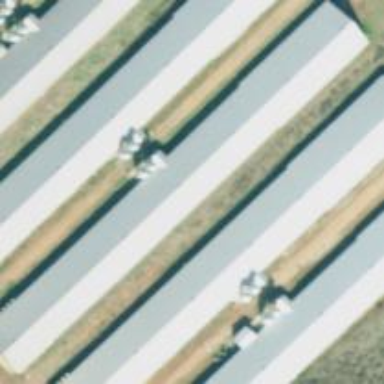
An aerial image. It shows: Poultry house.